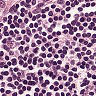
Metastatic tissue present: no